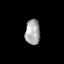
Tissue: lung
Cell type: Myeloid cells
Senescence score: 0.1641
Nuclear area (px): 370
Mean DAPI intensity: 164.257